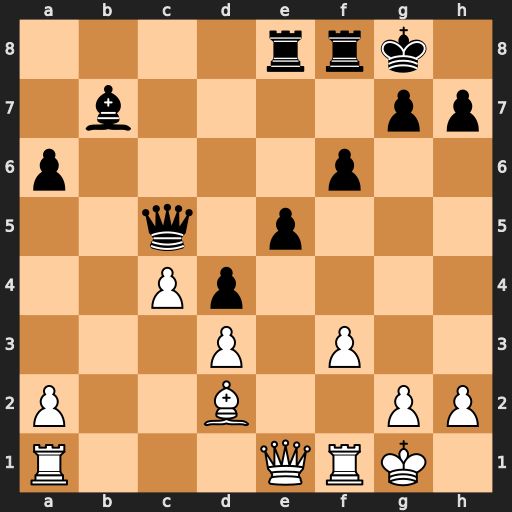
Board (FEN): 4rrk1/1b4pp/p4p2/2q1p3/2Pp4/3P1P2/P2B2PP/R3QRK1
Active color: w
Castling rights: -
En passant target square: -
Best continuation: Bb4 Qc7 Bxf8